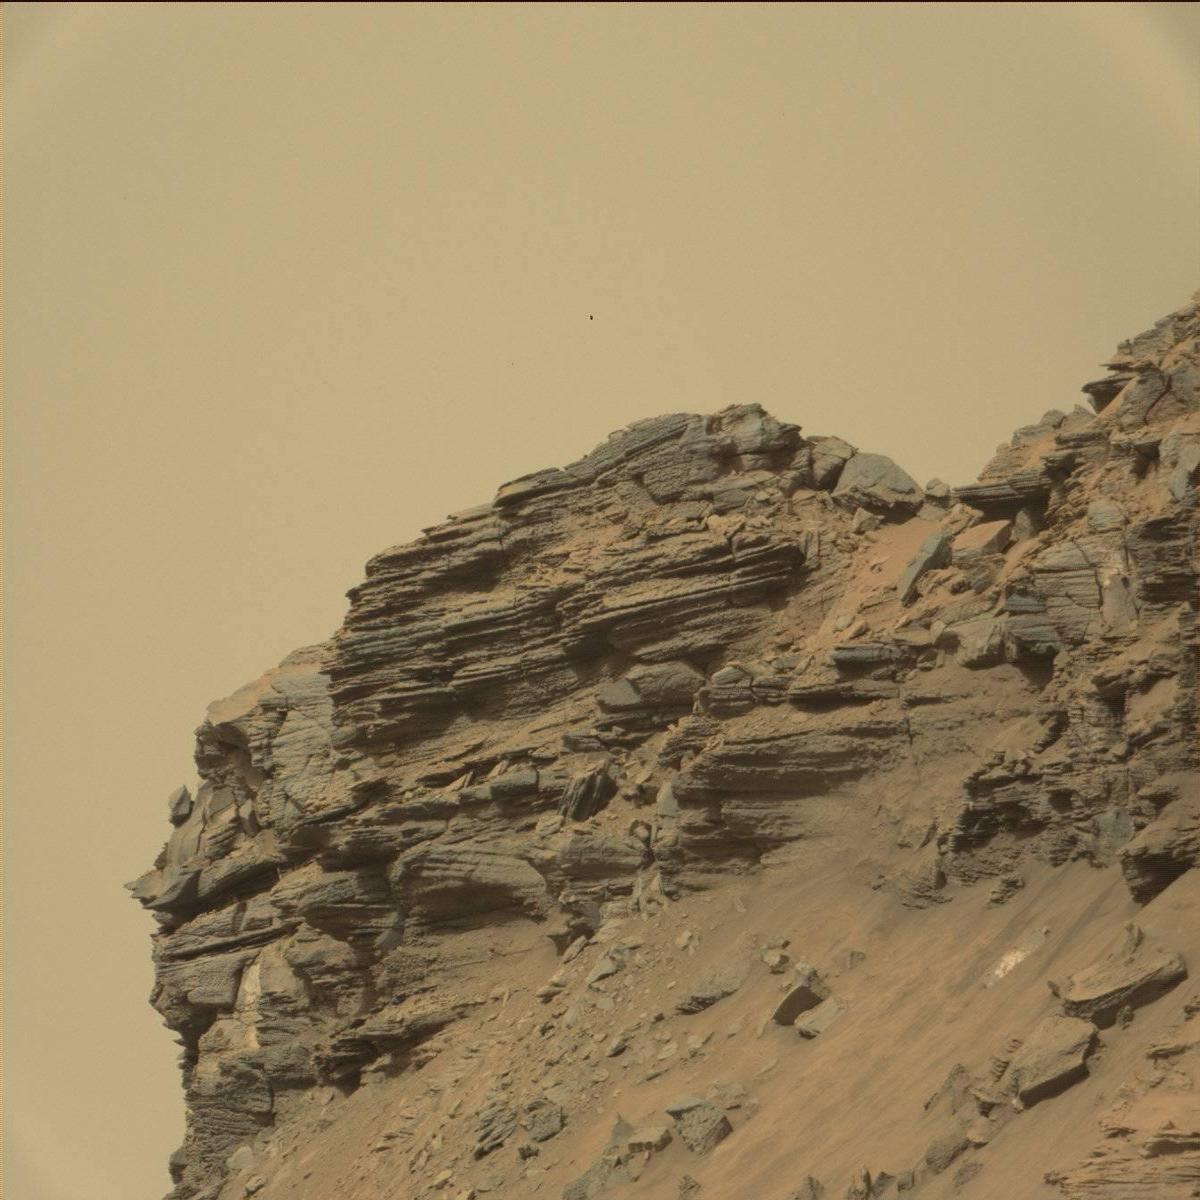
Terrain classes present: Bedrock, Sand / Soil, Sky